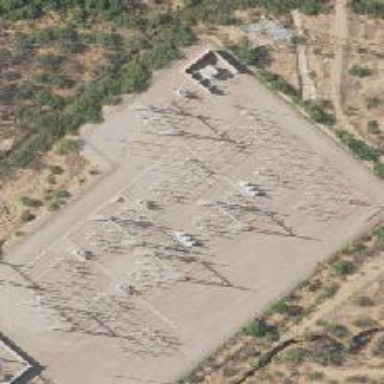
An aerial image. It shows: Switch for power supply.